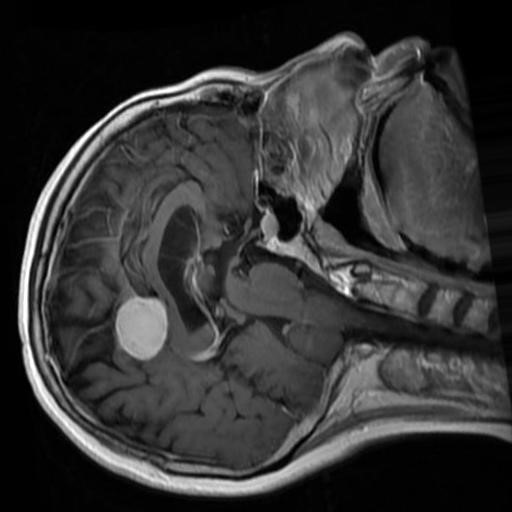
Label: brain_menin